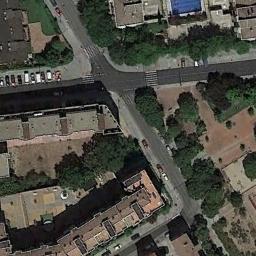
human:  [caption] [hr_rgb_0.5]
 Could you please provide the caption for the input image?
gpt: There are many buildings beside the intersection .

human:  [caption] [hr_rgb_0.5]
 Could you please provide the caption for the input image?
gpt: An intersection with sparse traffic located in a dense residential area with some trees .

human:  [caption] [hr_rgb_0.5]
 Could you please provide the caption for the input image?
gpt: There are arrows on the ground at the intersection .

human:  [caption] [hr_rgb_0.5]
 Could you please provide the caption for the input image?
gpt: There are many houses with brown roofs and many trees around the intersection .

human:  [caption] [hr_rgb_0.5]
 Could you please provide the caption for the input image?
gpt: There are some brown buildings and green trees around the intersection .